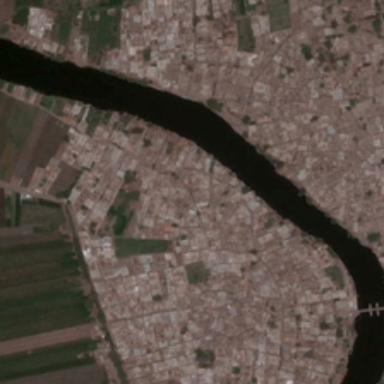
A crooked river flows through a large area .